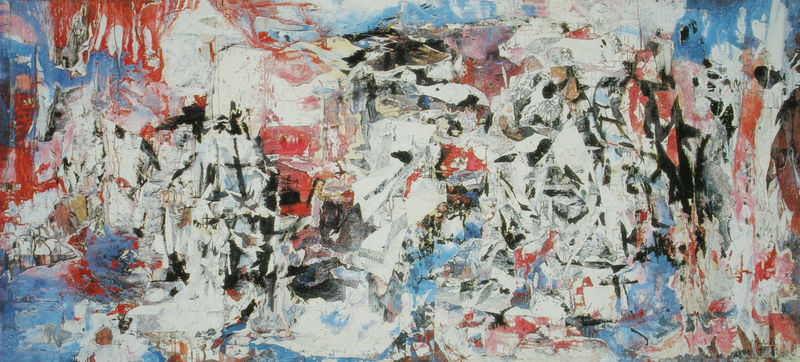
Titel: Just moving
Künstler: Fred Thieler
Schlagwörter: blau, gemälde, himmel, kopf, wasser, weiß, gelb, landschaft, menschen, bewegung, braun, bunt, frankreich, grau, hintergrund, schwarz, gebäude, rot, beige, expressionismus, flächig, malerei, muster, lang, öl, kontrast, chaos, hellblau, farbig, moderne, abstrakt, farben, fläche, flächen, modern, farbe, formen, kuh, linien, amerika, querformat, tricolore, wild, ölfarbe, striche, abstraktion, collage, blut, fetzen, eckig, kreuz, popo, grafisch, gross, durcheinander, quer, wirr, pinsel, flecken, geometrisch, gestus, kreuze, expressiv, struktur, pinselstriche, spritzer, breit, stier, dreiecke, verlaufen, verlauf, geometrie, action, kratzer, geometrische formen, farbflecken, facetten, gegenstandslos, all-over, sgraffito, informel, auflösung, überschneidungen, aktion, abstrakter expressionismus, wirrwarr, dreifarbig, malakt, pollock, action painting, drip painting, jackson, kristalin, dripping, thieler, drippling, trpfen, aufsplittung, beweung, fabrverlauf, gegenstandlos, gr0ß, graffito, graffity, informale, schnipsel